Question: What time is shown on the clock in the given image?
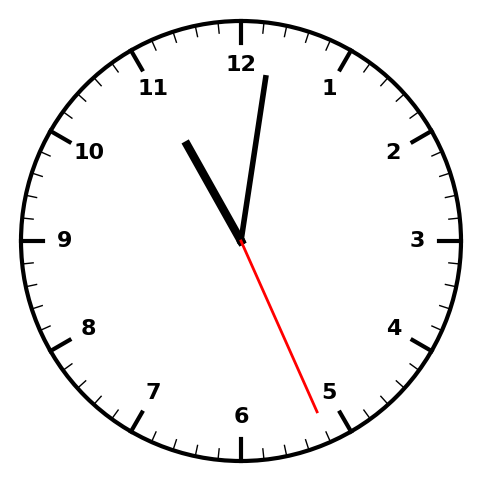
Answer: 11:01:26